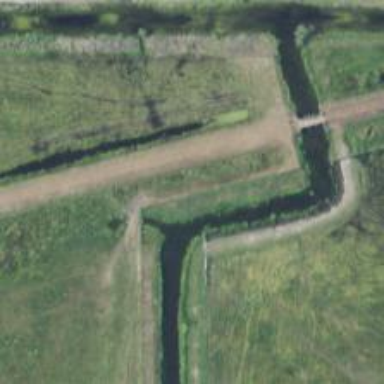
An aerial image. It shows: Canal.